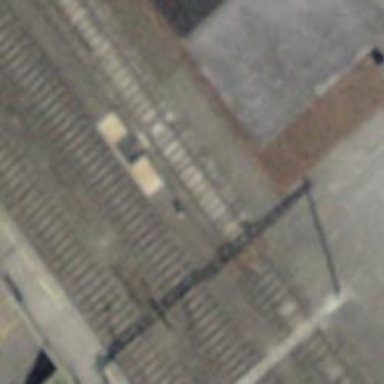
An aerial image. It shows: Railway switch.